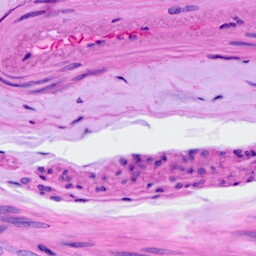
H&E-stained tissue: Ovarian